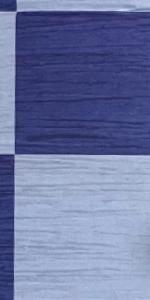
Label: Empty